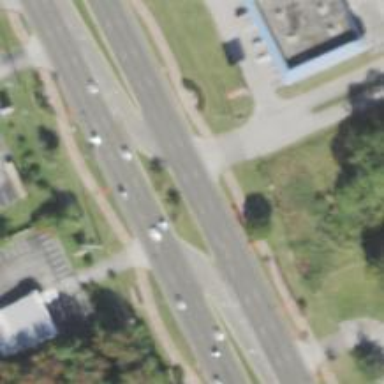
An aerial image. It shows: Trunk link road with asphalt surface.